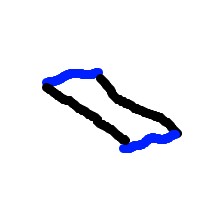
Shape: parallelogram